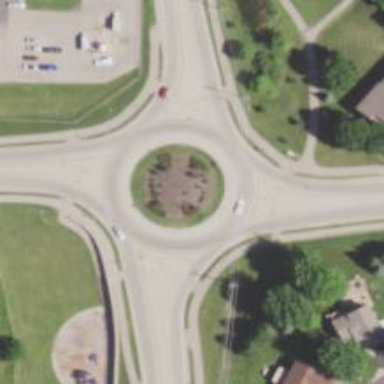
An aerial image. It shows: Secondary road with asphalt surface leading to roundabout.